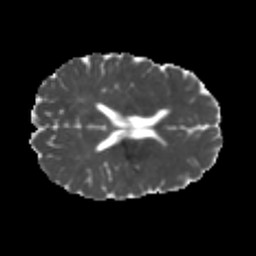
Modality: MD
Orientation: axial
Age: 24
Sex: male
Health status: healthy
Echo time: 0.074 s